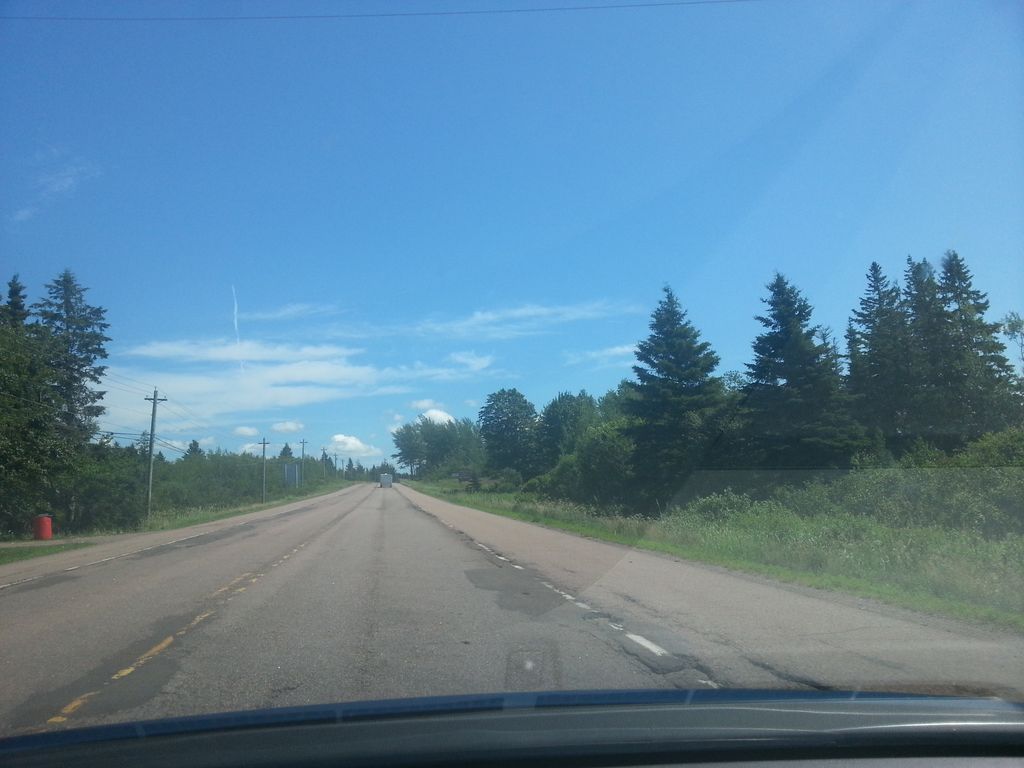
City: charlottetown